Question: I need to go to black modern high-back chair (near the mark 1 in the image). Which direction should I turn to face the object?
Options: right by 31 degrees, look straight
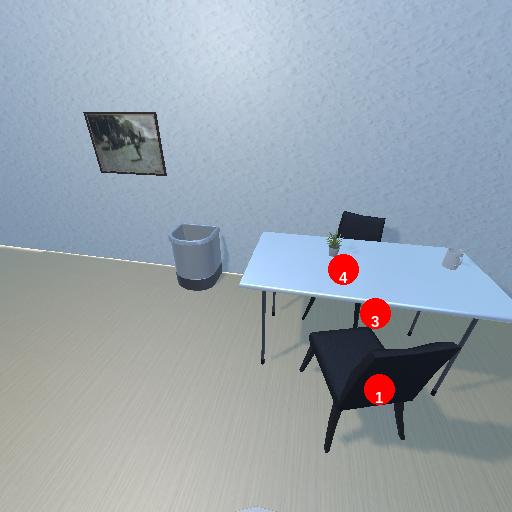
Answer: right by 31 degrees